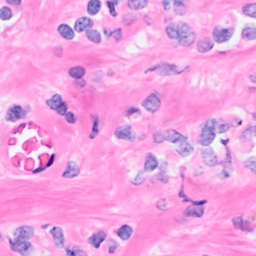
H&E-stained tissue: Breast